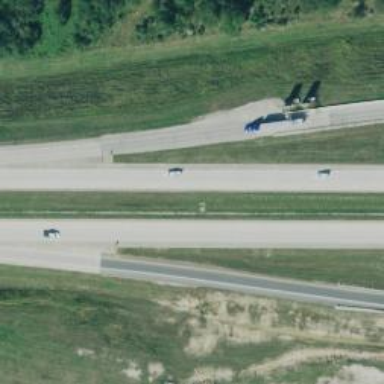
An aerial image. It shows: Toll gantry on the road.